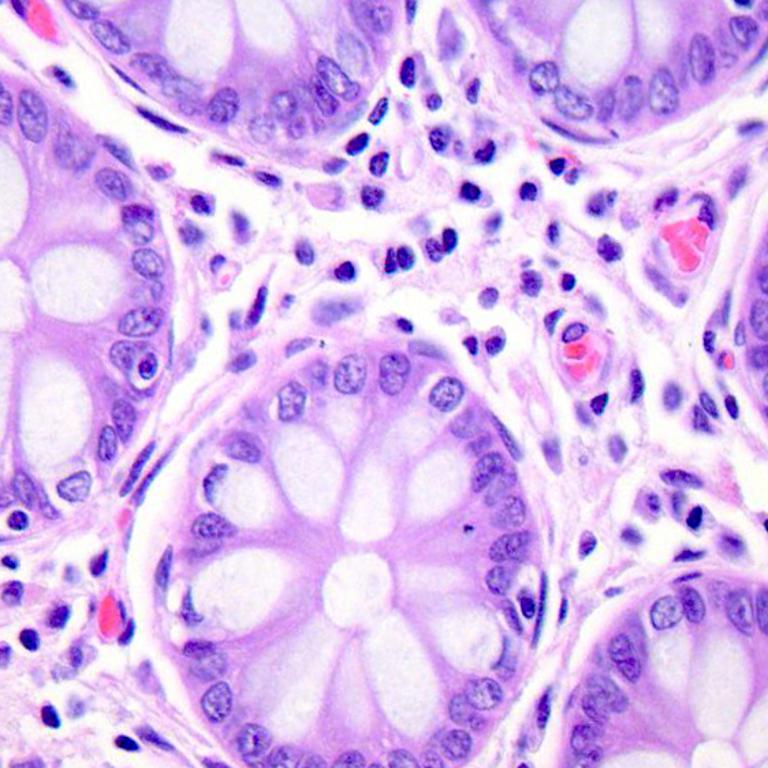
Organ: colon
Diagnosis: benign